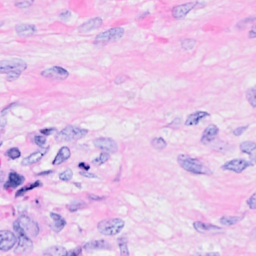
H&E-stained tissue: Breast